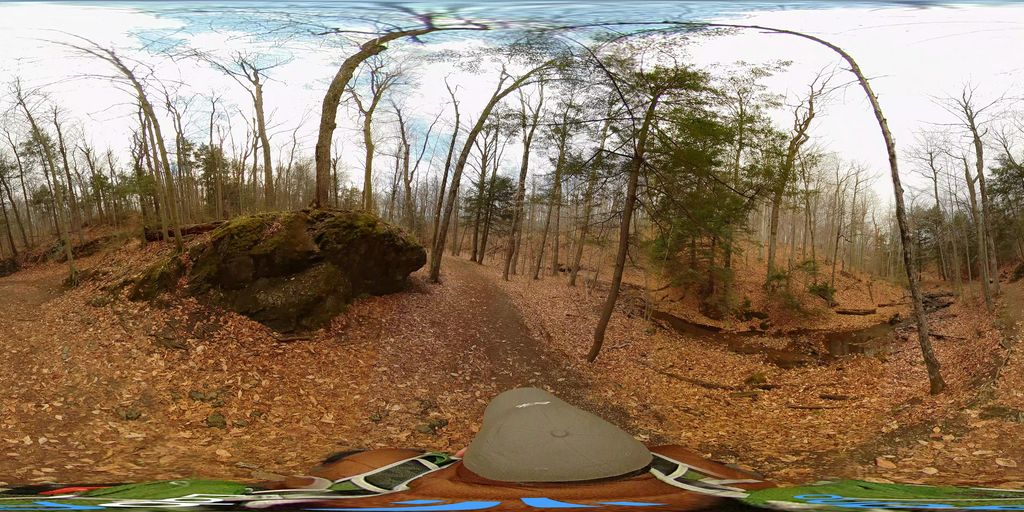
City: ottawa-gatineau